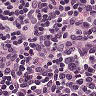
Metastatic tissue present: no